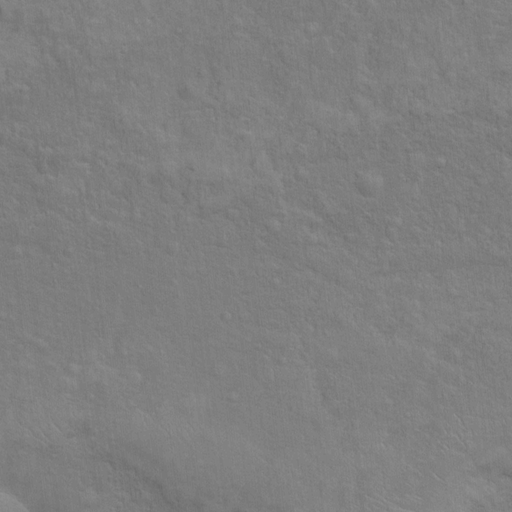
Classes present: Background, Cone